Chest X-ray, PA view. Patient: 50 years old, sex F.
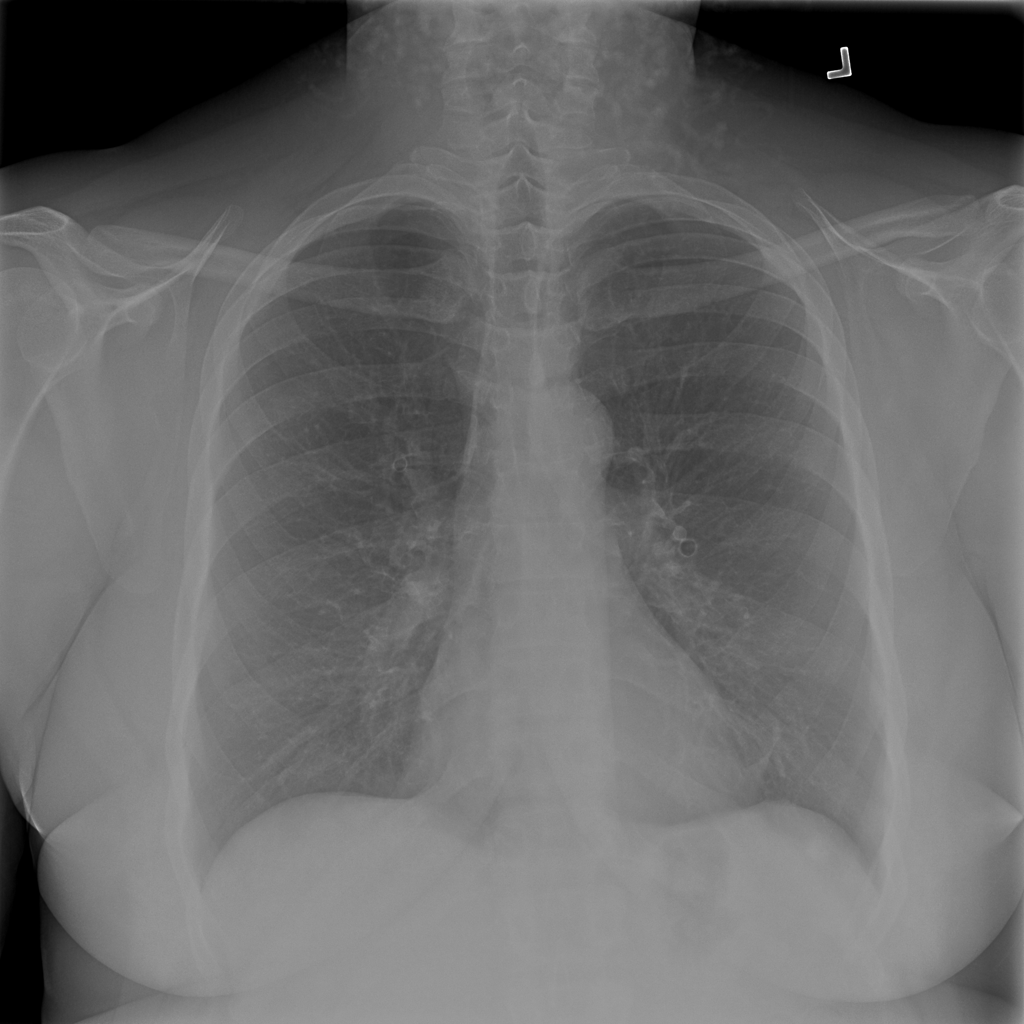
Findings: Atelectasis, Nodule